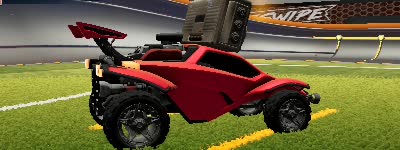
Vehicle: octane